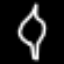
Label: leaf